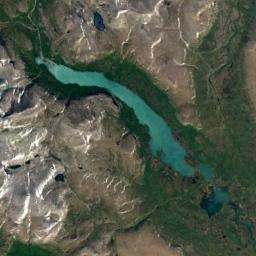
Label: lake